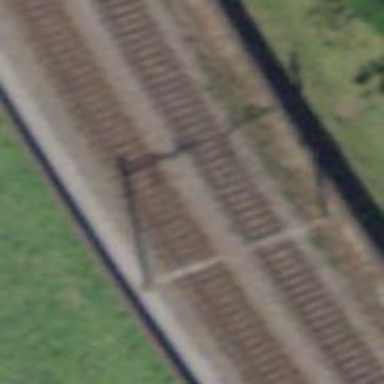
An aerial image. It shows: Single railway track with electrified contact line.